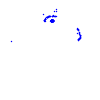
Particle: proton